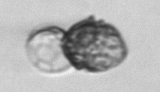
Label: Kryptoperidinium_triquetrum